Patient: sex M, age 75
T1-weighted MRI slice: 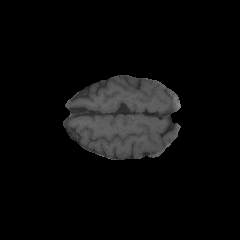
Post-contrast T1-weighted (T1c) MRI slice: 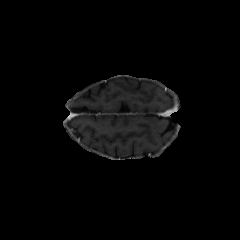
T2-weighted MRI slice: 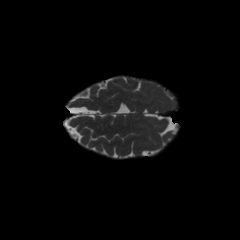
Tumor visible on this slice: no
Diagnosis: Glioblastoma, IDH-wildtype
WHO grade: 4